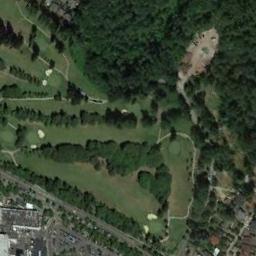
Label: golf_course